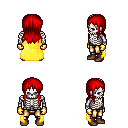
a pixel art fantasy rpg character, male body template, skeleton, yellow cape, gold greaves, red unkempt hairstyle, gold gloves, brown shoes, four views (front, back, left, right), 2x2 character sprite sheet, small pixel art, hard edges, no anti-aliasing